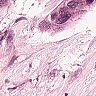
Metastatic tissue present: yes